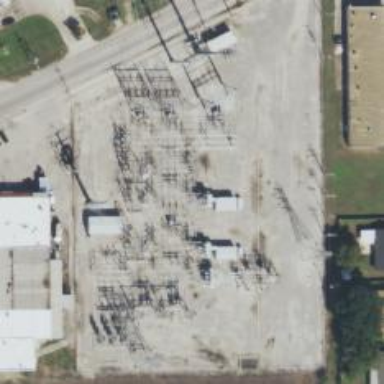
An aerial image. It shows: Switch for power supply.